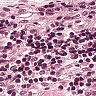
Metastatic tissue present: no